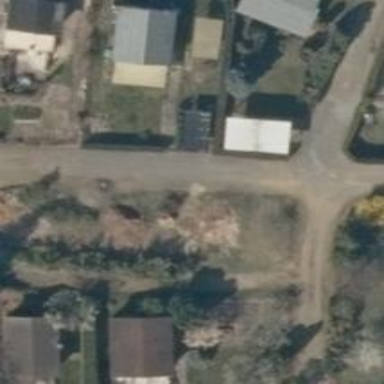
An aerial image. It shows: Driveway.